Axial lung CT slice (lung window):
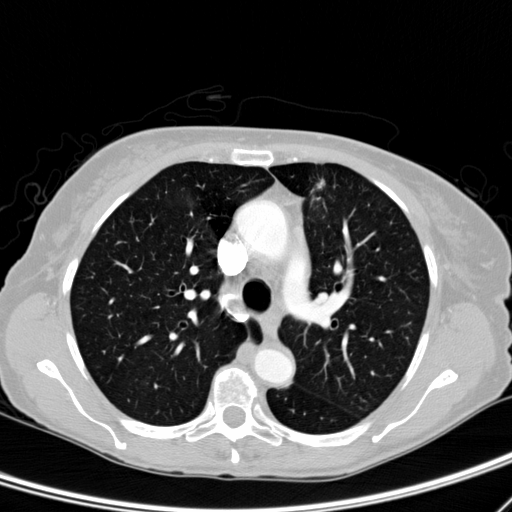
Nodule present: yes
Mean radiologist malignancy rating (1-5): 5